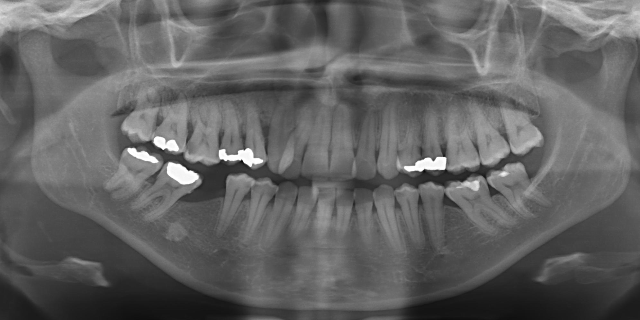
adult